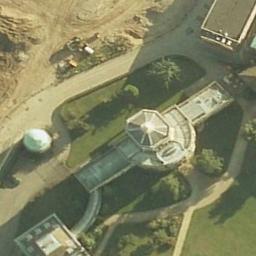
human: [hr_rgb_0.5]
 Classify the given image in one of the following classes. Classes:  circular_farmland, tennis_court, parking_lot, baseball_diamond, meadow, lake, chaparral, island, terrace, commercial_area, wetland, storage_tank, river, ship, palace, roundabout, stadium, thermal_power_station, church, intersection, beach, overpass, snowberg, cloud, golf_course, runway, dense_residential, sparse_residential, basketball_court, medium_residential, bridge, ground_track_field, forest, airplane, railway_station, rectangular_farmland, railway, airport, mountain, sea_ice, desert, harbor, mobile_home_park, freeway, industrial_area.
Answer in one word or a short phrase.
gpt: church